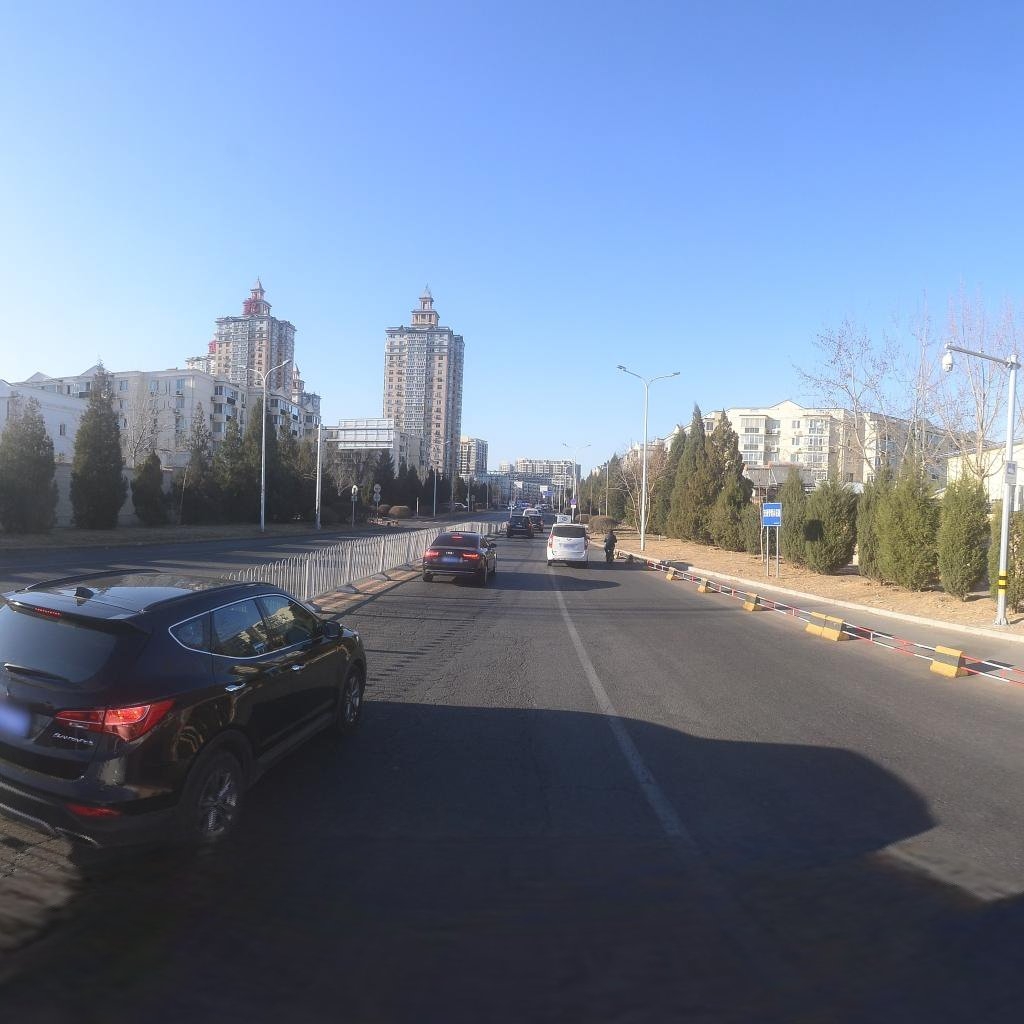
Region: Chaoyang
Road damage annotations: alligator crack, longitudinal crack